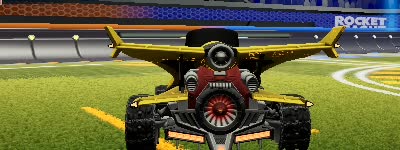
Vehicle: aftershock